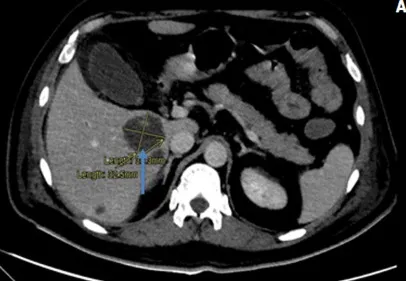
A, B) CT-abdomen: multiple non-enhancing cystic liver lesions with largest measuring 3.6 x 3.2 cm.
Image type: radiology (ct)